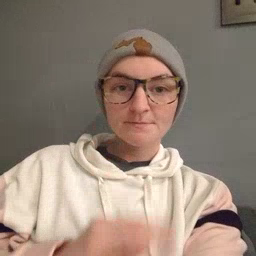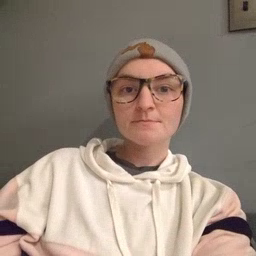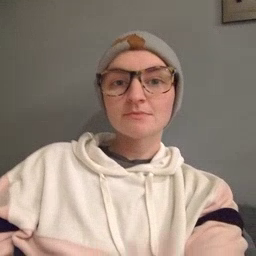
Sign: brown